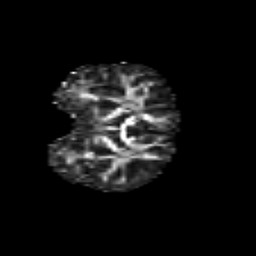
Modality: FA
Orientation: coronal
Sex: female
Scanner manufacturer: siemens
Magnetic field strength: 3 T
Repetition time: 5 s
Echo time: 0.071 s